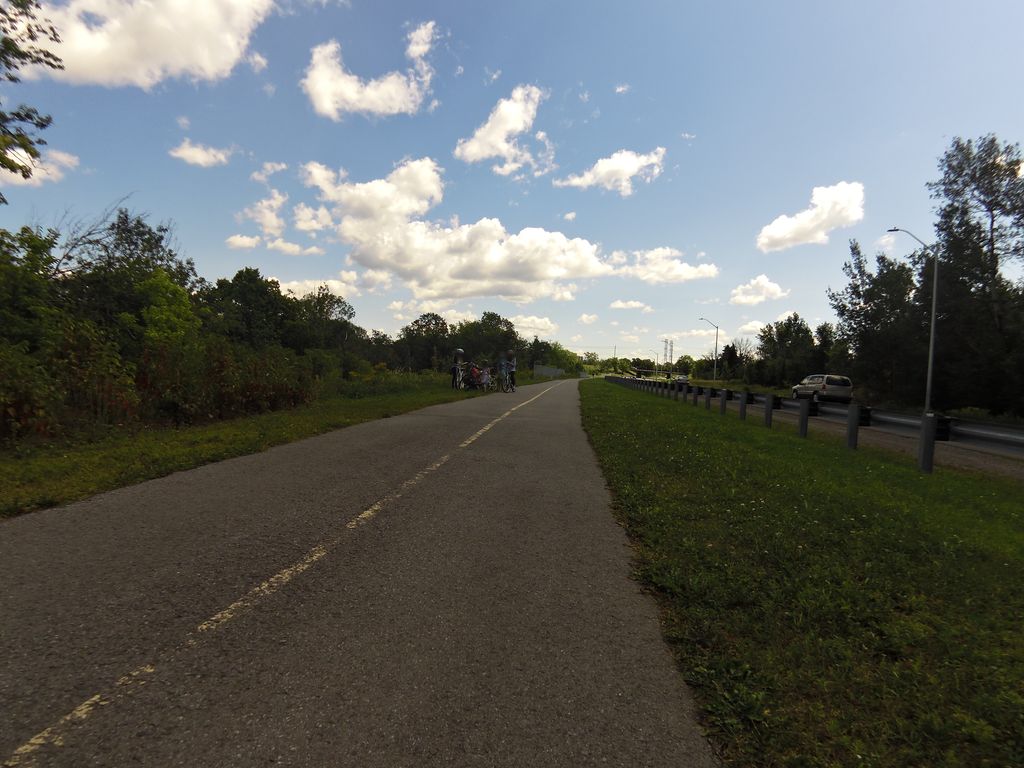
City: ottawa-gatineau